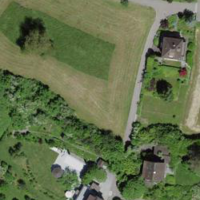
EUNIS habitat code: 55
Species observed at this site:
Saponaria ocymoides